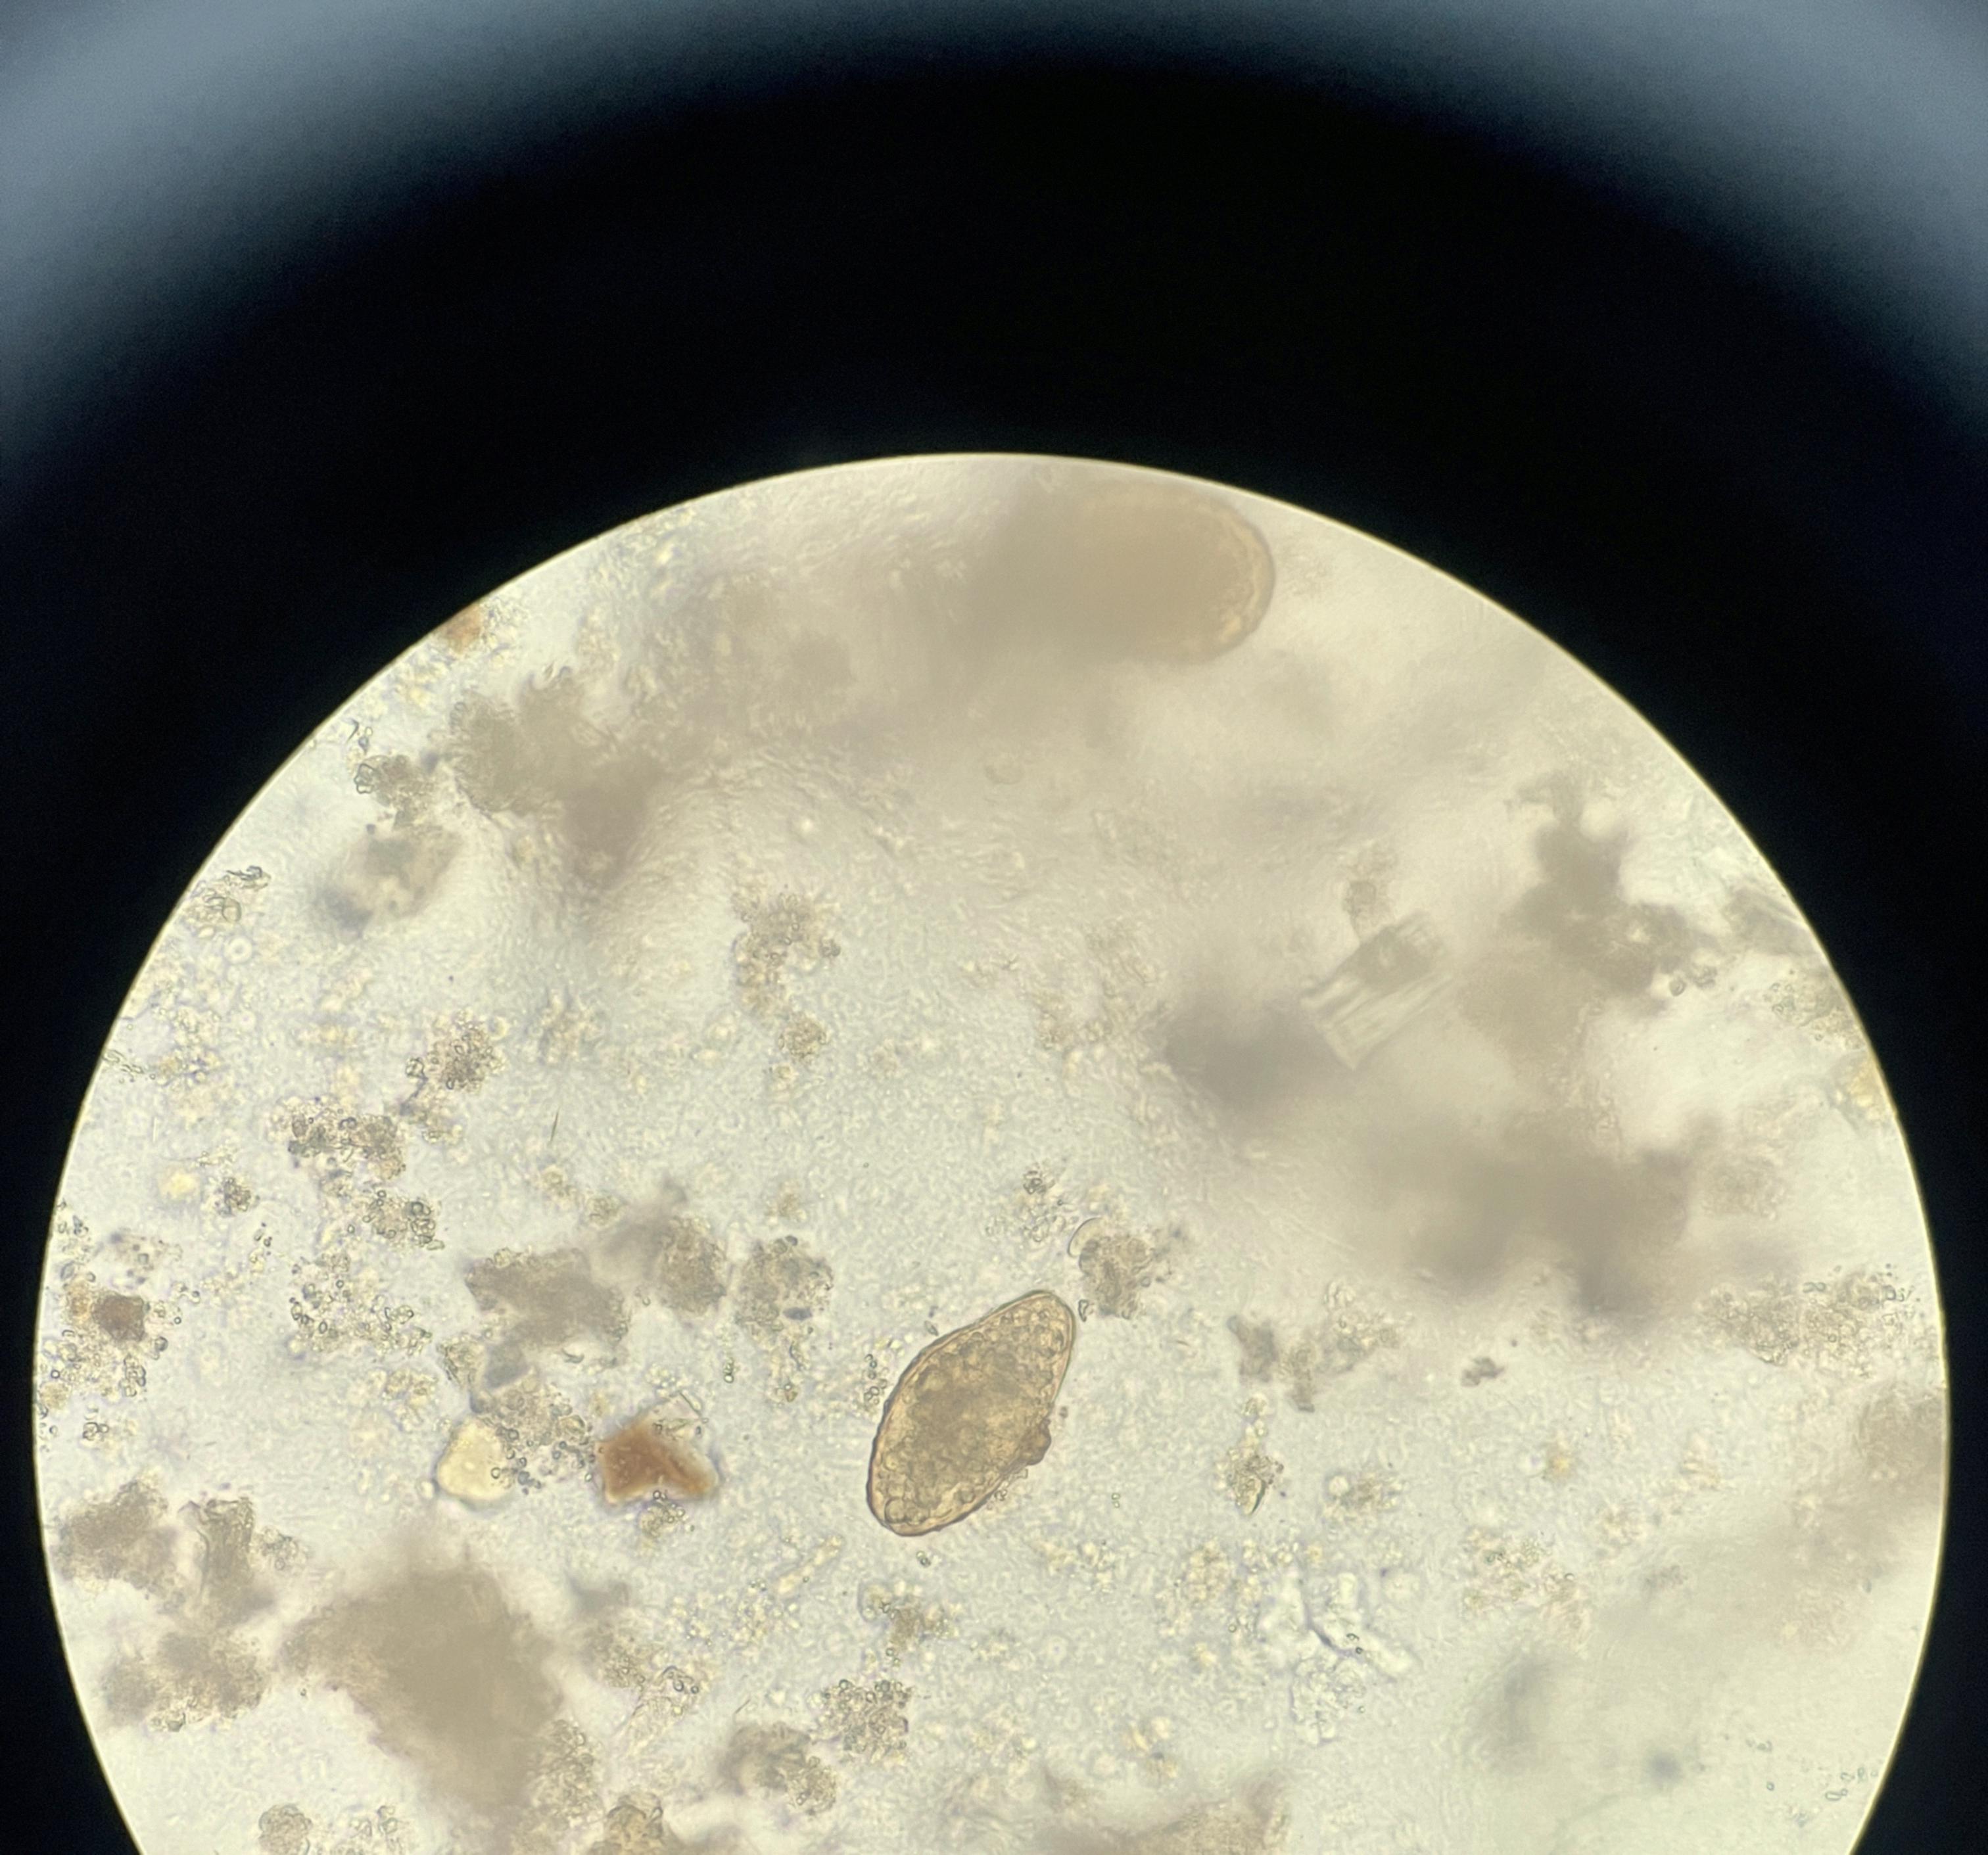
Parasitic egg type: Ascaris lumbricoides